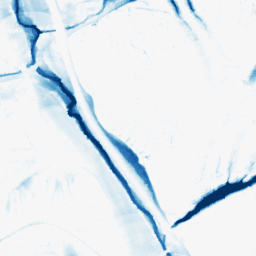
Category: morphological
Decomposition family: morphological_ellipse
Decomposition parameters: operation: closing
width: 20
height: 50
Upsampling method: cubic_catmull_rom
Upsampling parameters: scale: 2
Upsampling scale: 2